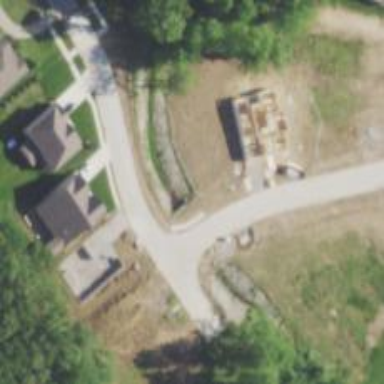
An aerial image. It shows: Residential road with bridge.